Question: I have 2 custom ListView Created as item layout + ArrayAdapter + My own ListView class.
Then I'm using this ListView in my main layout next way:
'''
<MyListViewFirst
android:id="@+id/MyListView1"
android:layout_width="match_parent"
android:layout_height="wrap_content" />
'''
This MyListViewFirst contains Layout1 with one text field (on the right) and the other ListView - MyListViewSecond inside:
'''
<MyListViewSecond
android:id="@+id/MyListView2"
android:layout_width="0dp"
android:layout_height="wrap_content"
android:layout_gravity="center_vertical"
android:layout_weight="18" />
'''
When I see into Layout1 my TextView and MyListViewSecond are both fits the page not depending on how many rows MyListViewSecond contains.
But when I look into my main Layout at each MyListViewFirst element TextView does fit to the item, but MyListViewSecond doesn't - it shows only a few elements.
Looks like it aligns to TextView height, and I need max height - MyListViewSecond with all inner items height.
So how can I get all items in the inner ListView be shown?
Example:

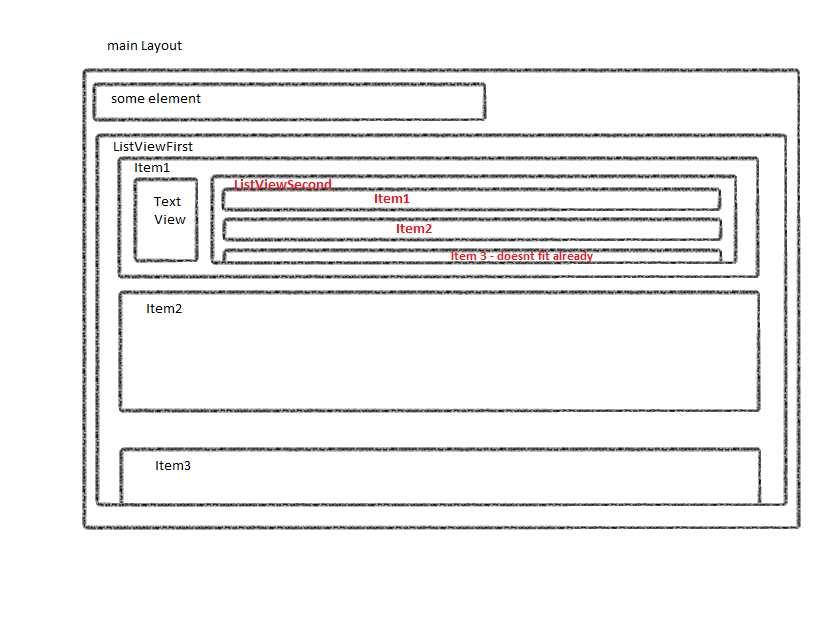
Answer: You really shouldn't place a 'ListView' inside another 'ListView'. It'll give you bad performance and it's not a good solution for users either - they'll find it hard to use. I'd advise you to reconsider your design and implement it in a better way that doesn't use nested 'ListViews'.
This isn't an answer to your question, but I don't think anyone would gain from an actual answer since your design implementation would be very inefficient, hard to use and against the Android design guidelines.
Maybe you should consider looking at the <URL>, and see if you can somehow change your design to use that instead.